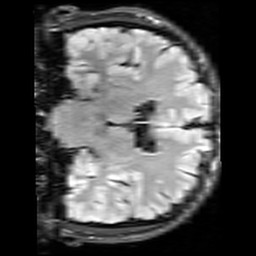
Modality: FLAIR
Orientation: coronal
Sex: male
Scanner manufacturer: siemens
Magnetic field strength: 3 T
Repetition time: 10 s
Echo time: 0.09 s